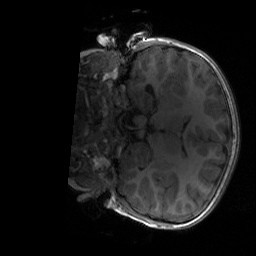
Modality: T1w
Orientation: coronal
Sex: male
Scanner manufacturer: siemens
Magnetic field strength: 3 T
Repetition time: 1.9 s
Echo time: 0.00243 s